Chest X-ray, PA view. Patient: 36 years old, sex F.
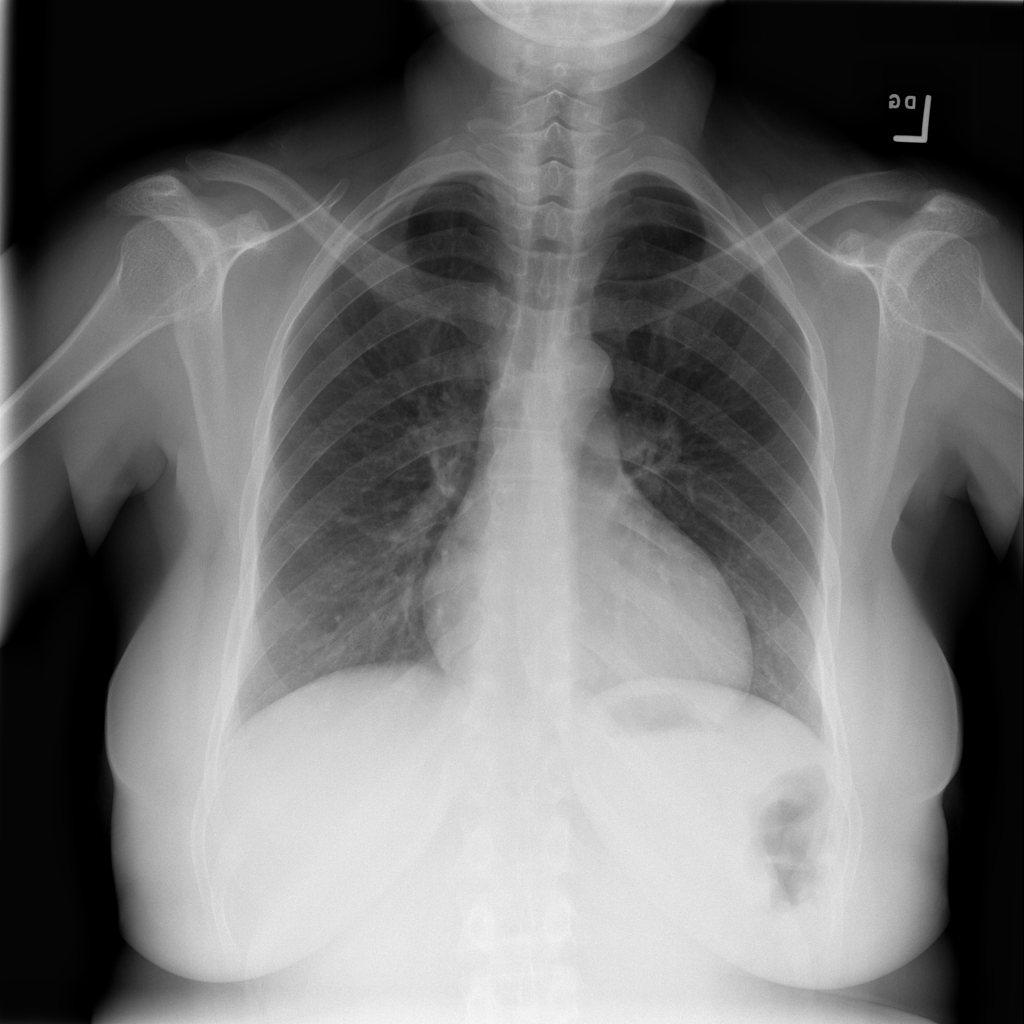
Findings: No Finding